Question: I have a dialog Fragment which look like that.

'''
AlertDialog ad = builder.create();
Drawable d = new ColorDrawable(Color.BLACK);
d.setAlpha(130);
ad.getWindow().setBackgroundDrawable(d);
'''
This code get background semi transparent. But I still got a white part on the bottom. I want to get rid of the white to just have semi transparent background
I already tried a lot of stuff that I saw in other posts.
I don't know what is the object that I must change between the DialogFragment, the AlertDialog and the LinearLayout.
It may not be the LinearLayout, because when I increase margin, nothing is moving.
Here is my code :
'''
@Override
public Dialog onCreateDialog(Bundle savedInstanceState) {
// setStyle(DialogFragment.STYLE_NORMAL, 0);
// setStyle(STYLE_NO_FRAME, R.style.CustomDialog);
// setStyle(STYLE_NO_FRAME, 0);
AlertDialog.Builder builder = new AlertDialog.Builder(getActivity());
View view = getActivity().getLayoutInflater().inflate(
R.layout.share_or_die, null);
AlertDialog ad = builder.create();
Drawable d = new ColorDrawable(Color.BLACK);
d.setAlpha(130);
ad.getWindow().setBackgroundDrawable(d);
ad.setCanceledOnTouchOutside(true);
ad.getWindow().requestFeature(Window.FEATURE_NO_TITLE);
ad.getWindow().setFlags(WindowManager.LayoutParams.FLAG_FULLSCREEN, WindowManager.LayoutParams.FLAG_FULLSCREEN);
return ad;
}
'''
I just call it in the mainActivity when user click back button:
'''
@Override
public void onBackPressed() {
if (isUserConnected && !hasShared) {
shareOnExitDialog = new ShareOnExitDialog();
shareOnExitDialog.setCancelable(true);
shareOnExitDialog.show(getSupportFragmentManager(), "Exit");
} else {
finish();
}
}
'''
Any help would be appreciated !
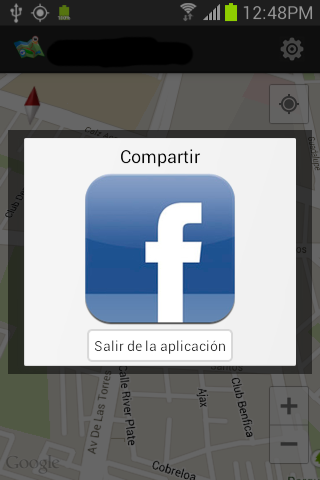
Answer: The issue is in default dialog theme. Based on <URL> answers it's much easier to achieve your target.
The Activity should be like the following:
'''
public class MyActivity extends FragmentActivity {
@Override
protected void onCreate(Bundle savedInstanceState) {
super.onCreate(savedInstanceState);
getWindow().requestFeature(Window.FEATURE_NO_TITLE);
setContentView(R.layout.main);
}
@Override
public void onBackPressed() {
MyDialogFragment.newInstance("title title").show(getSupportFragmentManager(), "dialog");
}
}
'''
And fragment:
'''
public class MyDialogFragment extends android.support.v4.app.DialogFragment {
/**
* Create a new instance of MyDialogFragment, providing "title"
* as an argument.
*/
static MyDialogFragment newInstance(String title) {
MyDialogFragment frag = new MyDialogFragment();
Bundle args = new Bundle();
args.putString("title", title);
frag.setArguments(args);
return frag;
}
@Override
public Dialog onCreateDialog(Bundle savedInstanceState) {
Dialog dialog = new Dialog(getActivity(),android.R.style.Theme_Translucent_NoTitleBar);
final View view = getActivity().getLayoutInflater().inflate(R.layout.share_or_die, null);
final Drawable d = new ColorDrawable(Color.BLACK);
d.setAlpha(130);
dialog.getWindow().setBackgroundDrawable(d);
dialog.getWindow().setContentView(view);
final WindowManager.LayoutParams params = dialog.getWindow().getAttributes();
params.width = WindowManager.LayoutParams.WRAP_CONTENT;
params.height = WindowManager.LayoutParams.WRAP_CONTENT;
params.gravity = Gravity.CENTER;
dialog.setCanceledOnTouchOutside(true);
return dialog;
}
}
'''
Also, be sure to do the following: before 'setContentView()' in the activity, 'getWindow().requestFeature(Window.FEATURE_NO_TITLE)' should be added in order to use '*NoTitleBar' style.
The result is (I've used 'LinearLayout' with single 'TextView' inside):